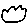
Label: cloud